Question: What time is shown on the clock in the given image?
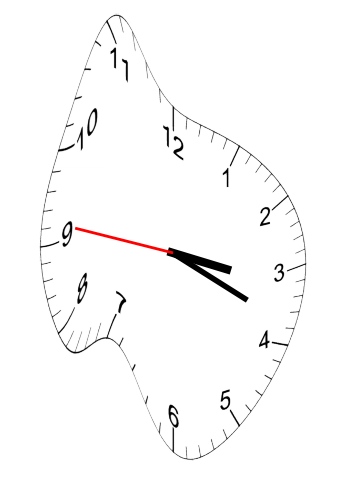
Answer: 03:18:46